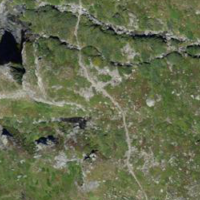
EUNIS habitat code: 31
Species observed at this site:
Arnica montana